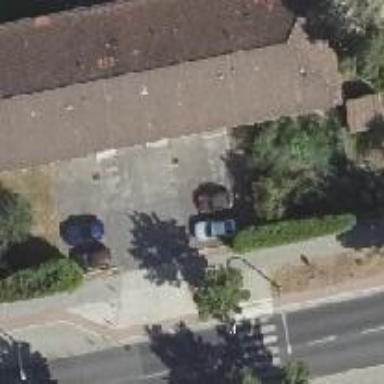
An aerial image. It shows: Driveway that serves as building passage under tunnel.